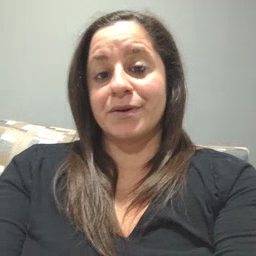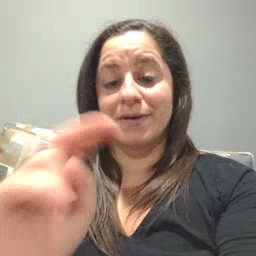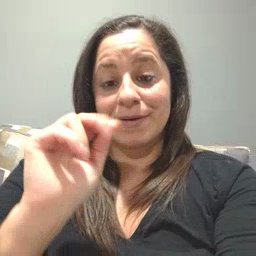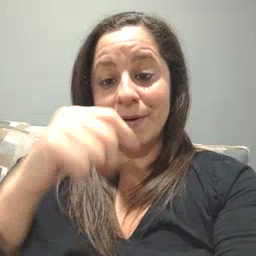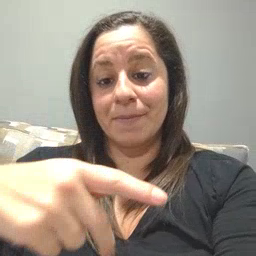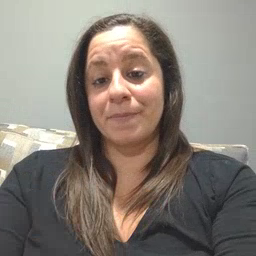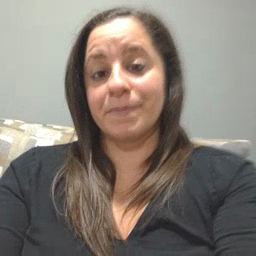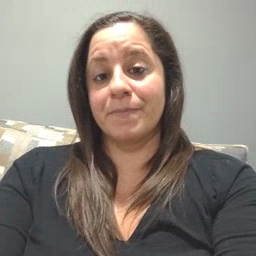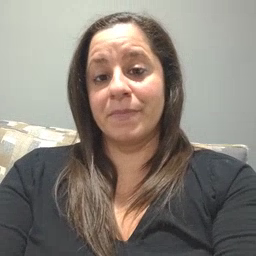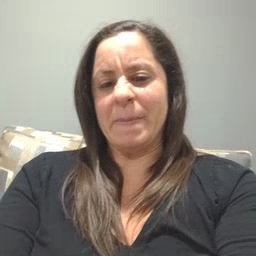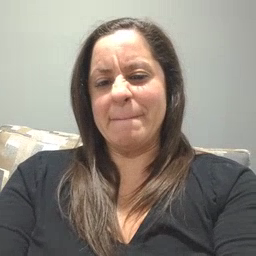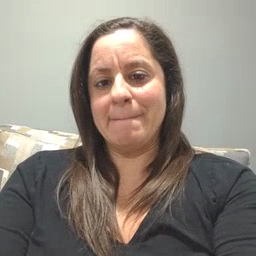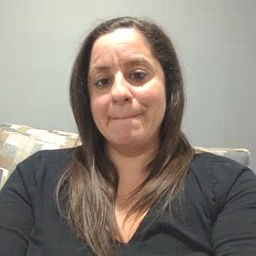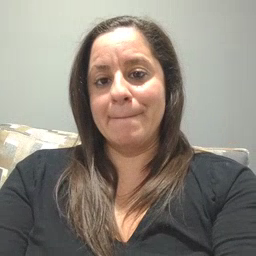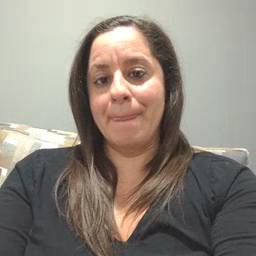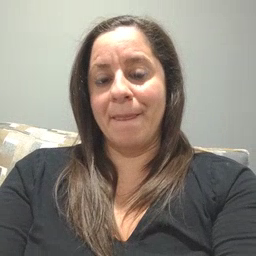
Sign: nap